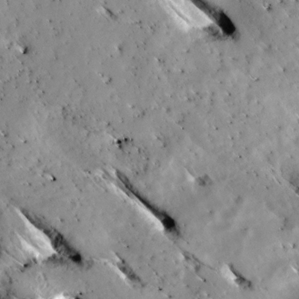
Label: non_frost